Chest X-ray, AP view. Patient: 71 years old, sex F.
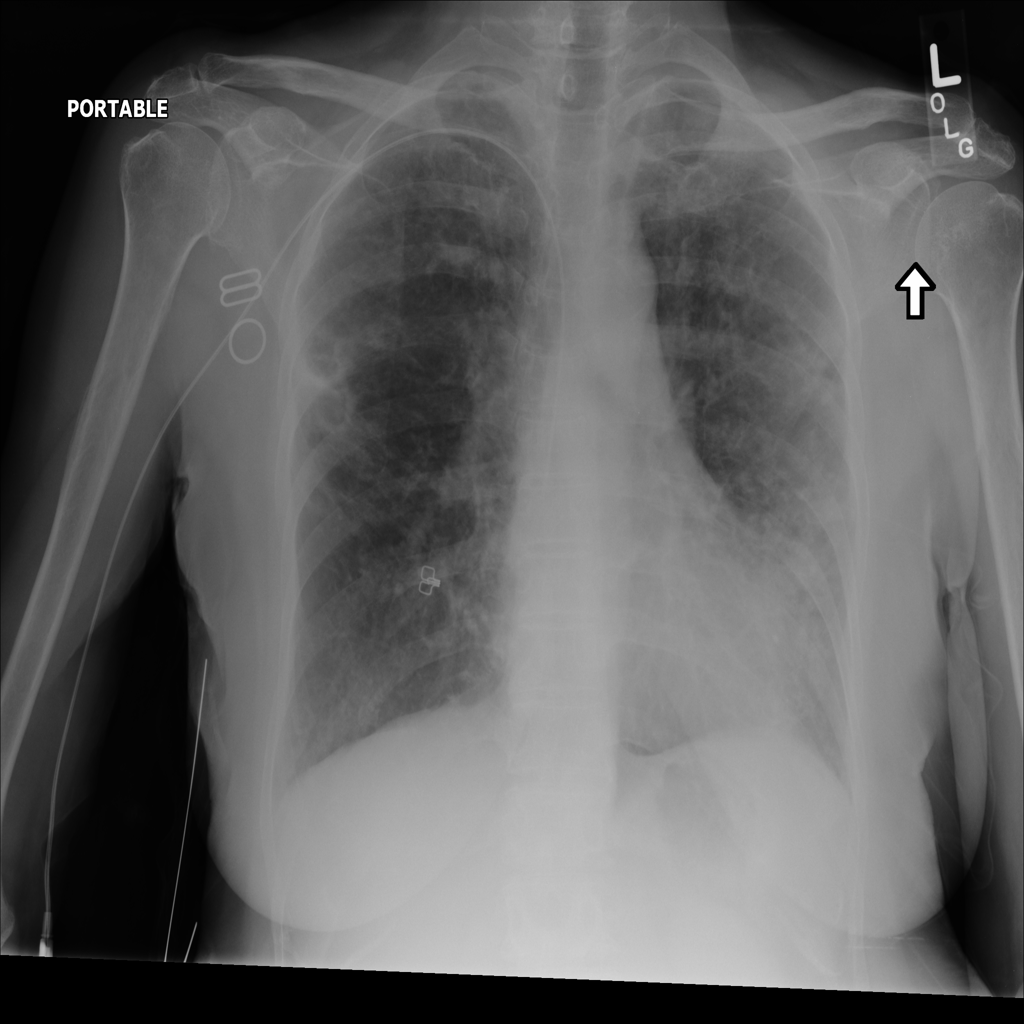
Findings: No Finding